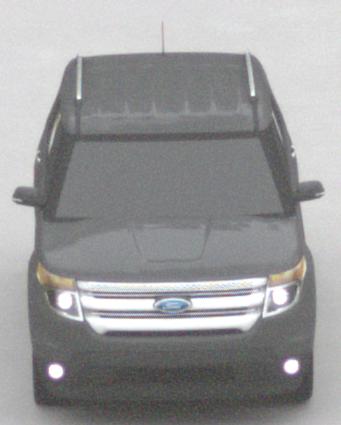
Make: Ford
Model: Explorer
Detailed model: Gen. 5
Model produced from: 2010
Model produced until: 2019
Doors: 5
Color: gray
Road condition: dry road
Daytime: midday
Contrast: low contrast